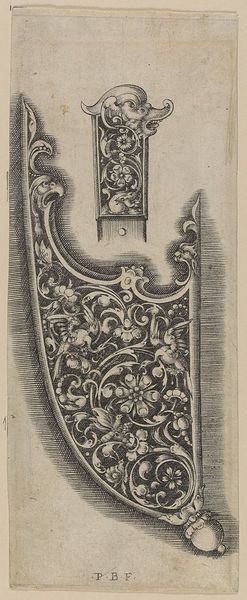
Titel: Messergriff/Messerscheide, Blatt aus der Folge 'Varii Generis Opera Aurifabris Necessaria'
Künstler: Paul Birckenholtz
Standort: Hamburg
Institution: Museum für Kunst und Gewerbe Hamburg
Schlagwörter: schatten, weiß, schwarz, zeichnung, blüten, ornament, messer, vögel, pflanzen, grafik, graphik, linien, rand, scheide, fotografie, photographie, klinge, druckgraphik, druckgrafik, stich, kugel, kunstgewerbe, löwe, kupferstich, kunsthandwerk, schaft, drache, groteske, reproduktionen, goldschmiedearbeiten, industriedesign, druckerzeugnisse, tierornamente, ornamentstich, vorlageblätter, degenscheide, pbf, grau tiere blume krieg wild alt